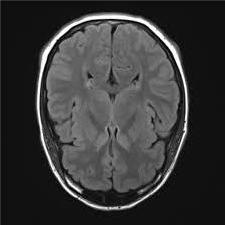
Label: notumor